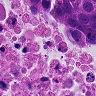
Metastatic tissue present: yes